Question: I need fixed layout design like an application (like Asana, Evernote)
How can I implement this on bootstrap 3?

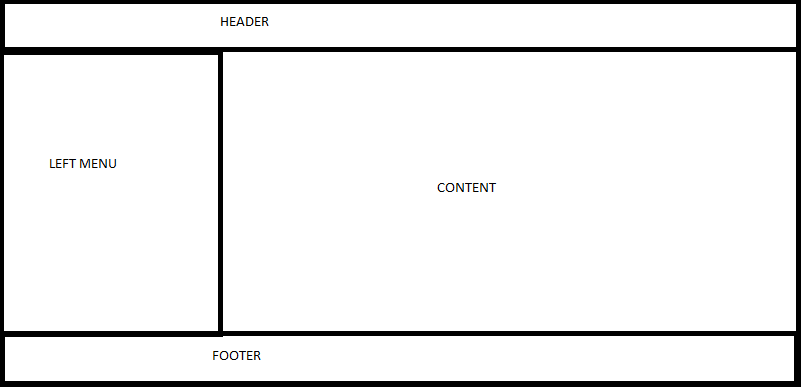
Answer: You create a 100% height 'position:absolute' wrapper around everything, and then use 'position:fixed' on the sidebar.
App example: <URL>
Another example w/o footer: <URL>
Another with full width footer: <URL>